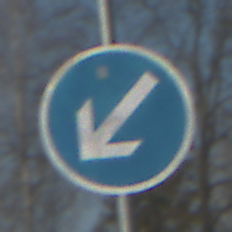
Verkehrszeichen: VorgeschriebeneVorbeifahrtLinks
Umgebung: Outdoor, Suburban
Tageszeit: MorningAfternoon
Wetter: PartlyCloudy
Licht: Natural
Jahreszeit: NotSpecified
Kontrast: HighContrast